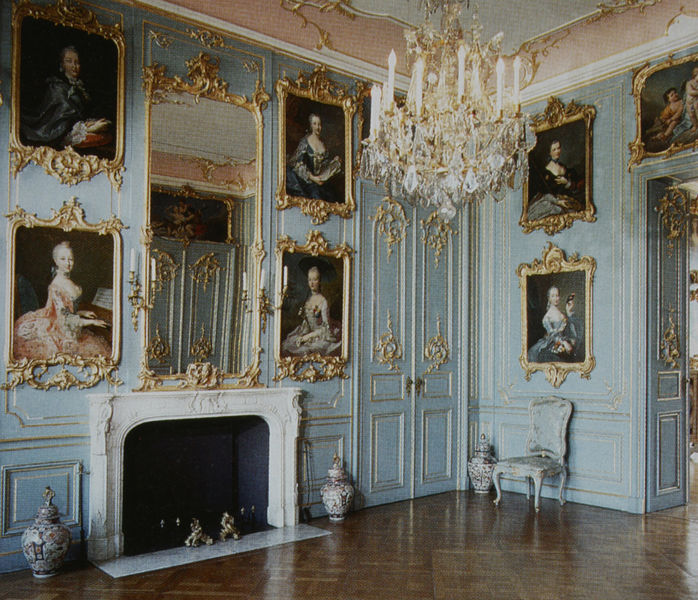
Titel: Erstes Vorzimmer des Landgrafen (Schönheitengalerie)
Künstler: François de (d. Ä.) Cuvilliés
Standort: Calden
Institution: Schloss Wilhelmsthal
Schlagwörter: blau, gemälde, weiß, frauen, damen, holz, kleider, lampe, männer, raum, stuhl, tür, zimmer, schloss, ornament, jung, architektur, barock, rahmen, innenraum, portrait, porträt, spiegel, boden, gold, interieur, sessel, adel, decke, innen, hübsch, prinzessin, rokoko, rosa, schön, zart, kamin, ranken, vase, bilder, wohnzimmer, türen, parkett, saal, polster, salon, ornamente, verzierung, flügeltür, kerzen, kronleuchter, leuchter, lüster, stuck, vasen, parkettboden, fein, galerie, foto, fotografie, eingang, porzellan, münchen, palast, porträts, bildnisse, portraits, china, fries, kerzenständer, kerzenleuchter, kehle, kristall, residenz, kasetten, kassetten, gemäldegalerie, feuerstelle, karlsruhe, prunkvoll, kristallleuchter, leuchtre, schönheiten, schönheitsgalerie, eißresidenz, porträrt